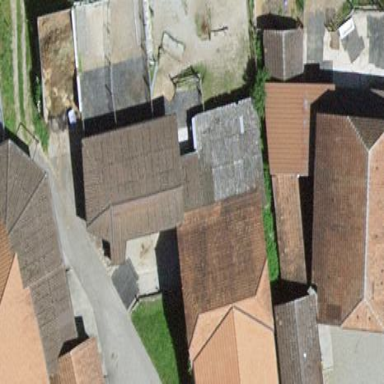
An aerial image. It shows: Stable building.